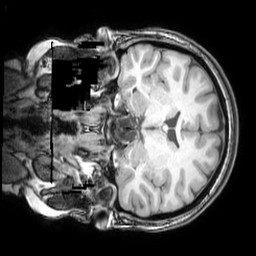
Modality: T1w
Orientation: coronal
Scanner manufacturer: philips
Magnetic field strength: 3 T
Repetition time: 0.008117 s
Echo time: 0.003712 s